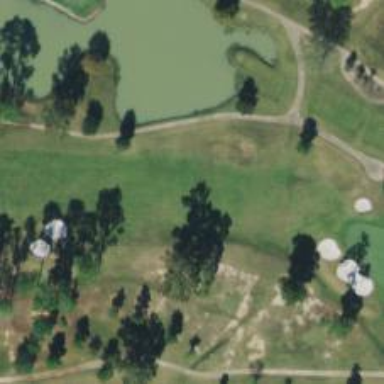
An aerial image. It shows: Golf hole.